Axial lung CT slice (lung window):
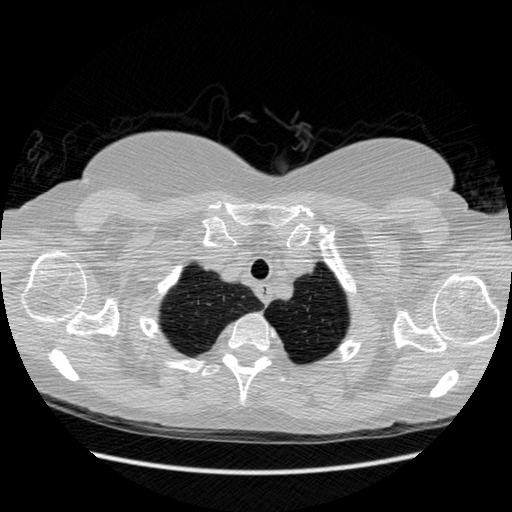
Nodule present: no